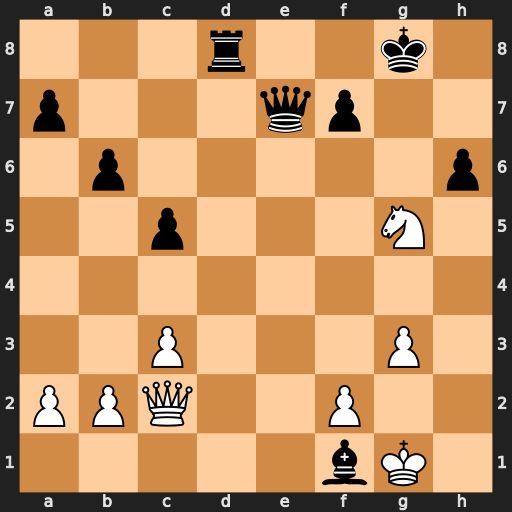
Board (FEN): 3r2k1/p3qp2/1p5p/2p3N1/8/2P3P1/PPQ2P2/5bK1
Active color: w
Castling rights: -
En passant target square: -
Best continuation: Qh7+ Kf8 Qh8#